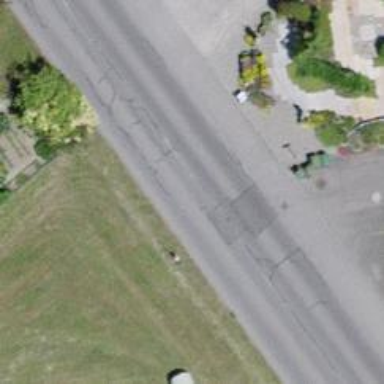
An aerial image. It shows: Residential road with asphalt surface.